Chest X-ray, PA view. Patient: 78 years old, sex M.
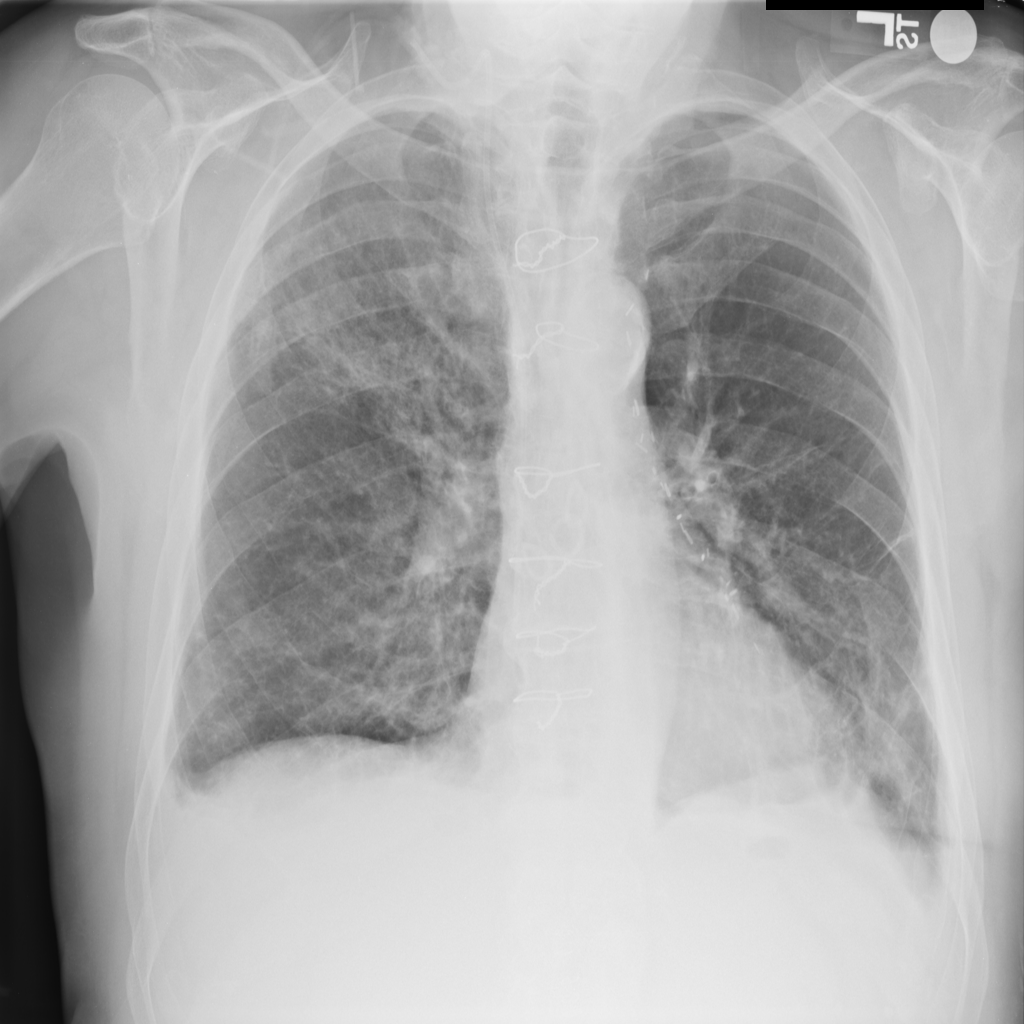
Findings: No Finding